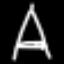
Label: The Eiffel Tower